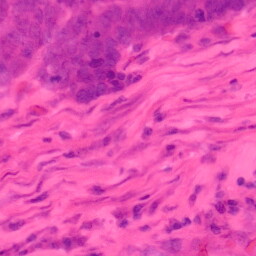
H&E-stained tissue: Colon